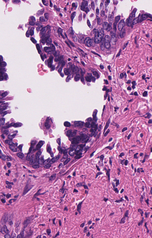
Tumor epithelial tissue: yes
Tumor-associated stroma tissue: yes
Normal tissue: no